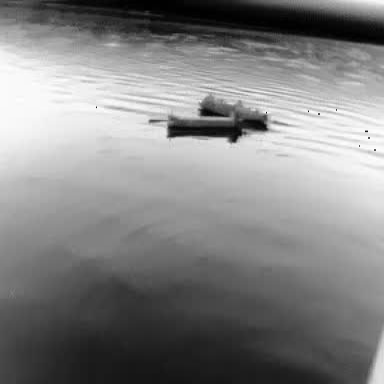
There are two objects shown in the infrared image, including a liner, and a container_ship.